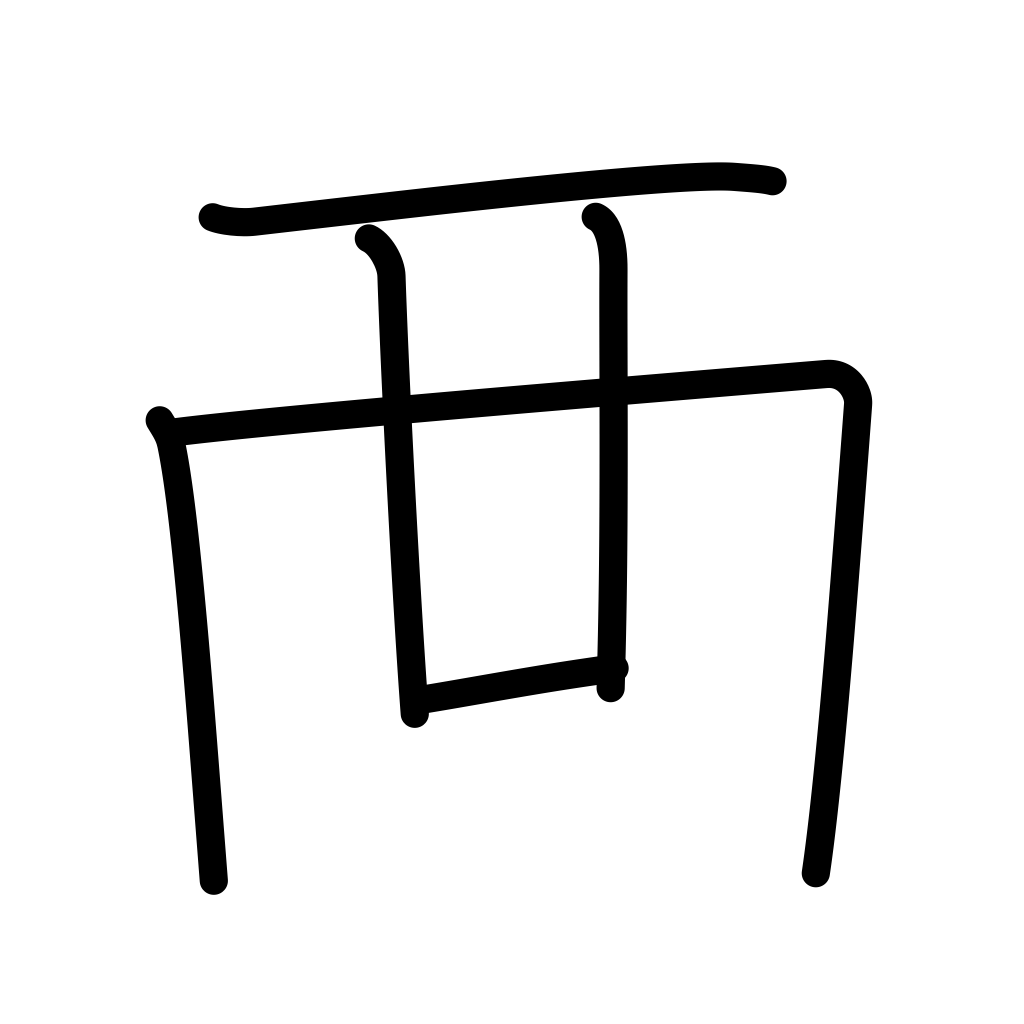
Meaning: cover, place on top of